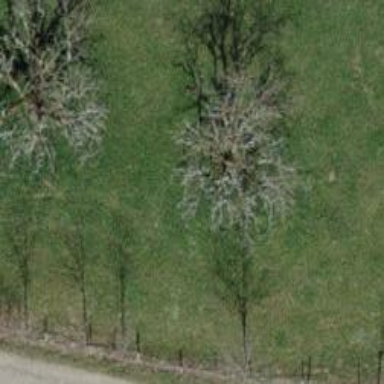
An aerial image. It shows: Broadleaved tree with lush leaves.